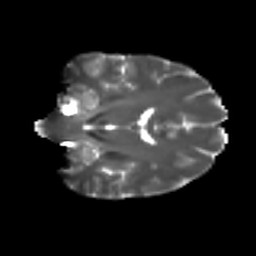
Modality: T2w
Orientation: coronal
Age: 48
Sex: female
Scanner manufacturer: ge
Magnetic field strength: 3 T
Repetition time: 7.8 s
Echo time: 0.0611 s